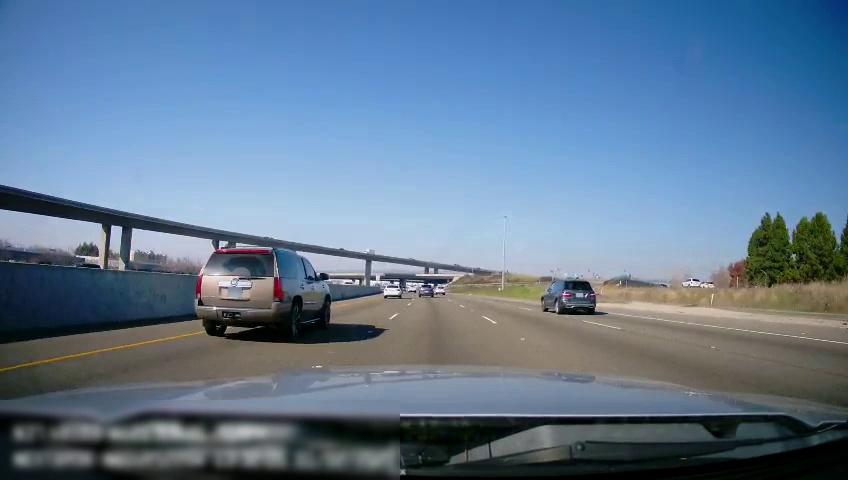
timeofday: Day
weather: Sunny
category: Vehicles | Car
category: Vehicles | Truck
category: Drivable Space
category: Vehicles | Car
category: Vehicles | Car
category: Vehicles | SUV
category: Vehicles | SUV
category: Vehicles | SUV
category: Vehicles | SUV
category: Vehicles | Car
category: Vehicles | SUV
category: Lanes | Alternate Lane
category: Lanes | Current Lane
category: Lanes | Current Lane
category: Lanes | Alternate Lane
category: Lanes | Alternate Lane